Field crop: maize
Growth stage: 2
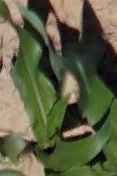
Species: maize